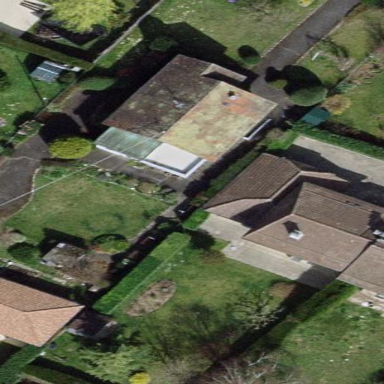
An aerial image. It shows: Garden enclosed by fence.